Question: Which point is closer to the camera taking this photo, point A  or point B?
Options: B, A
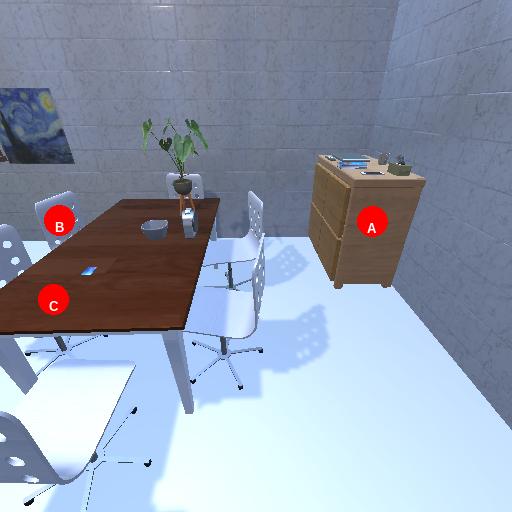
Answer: B